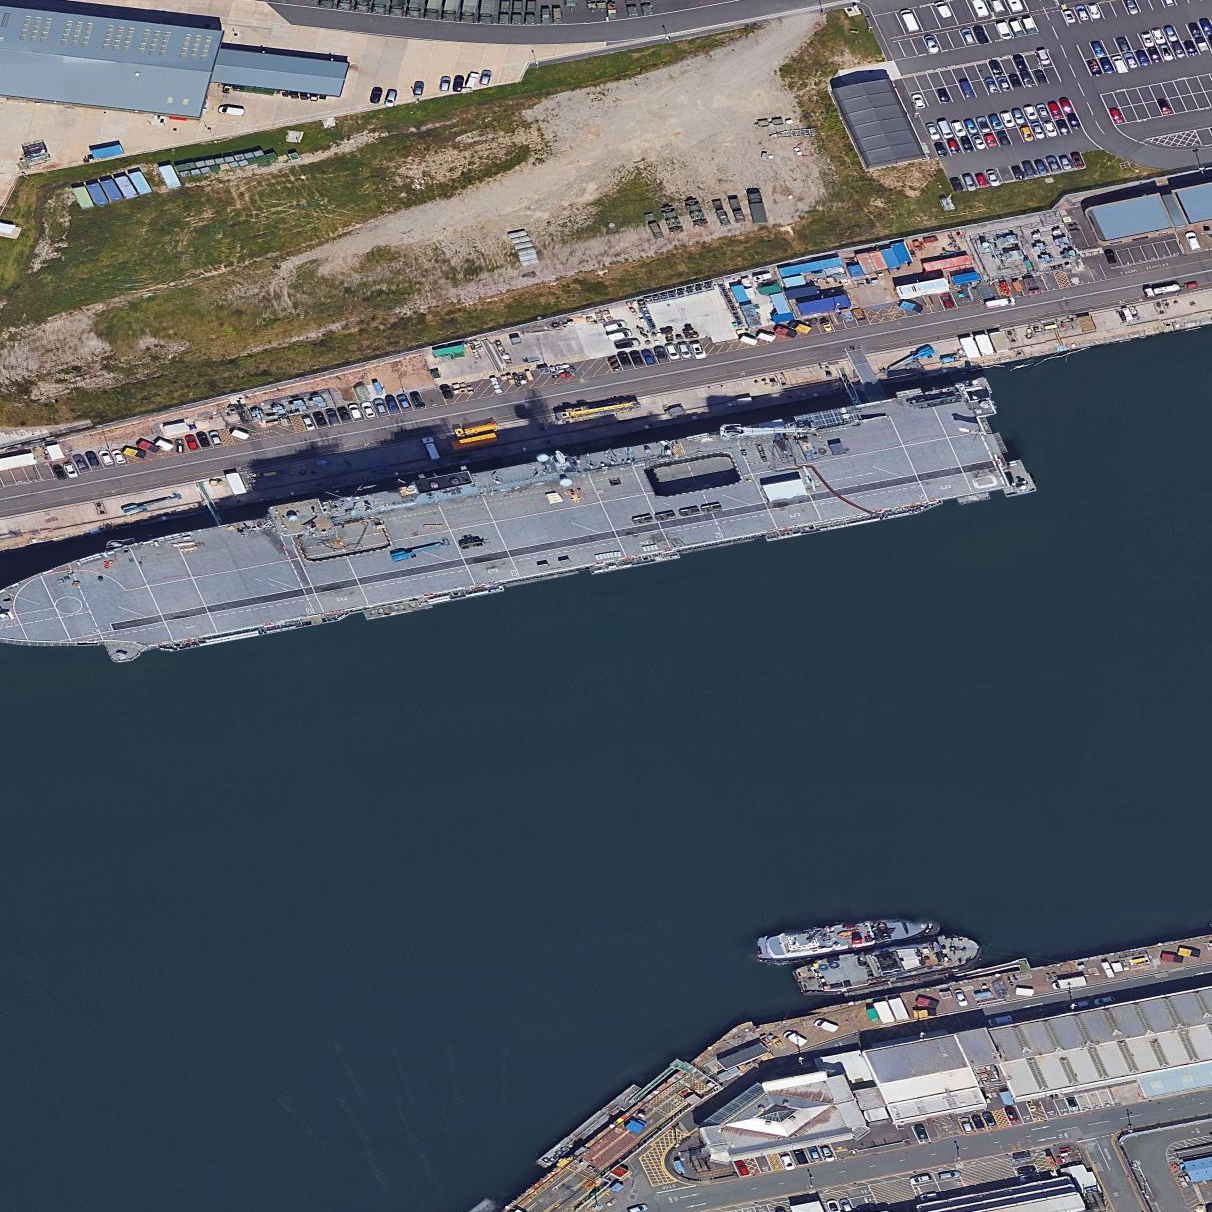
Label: assault